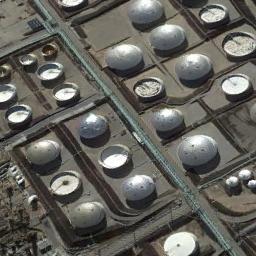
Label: storage_tank